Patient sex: M
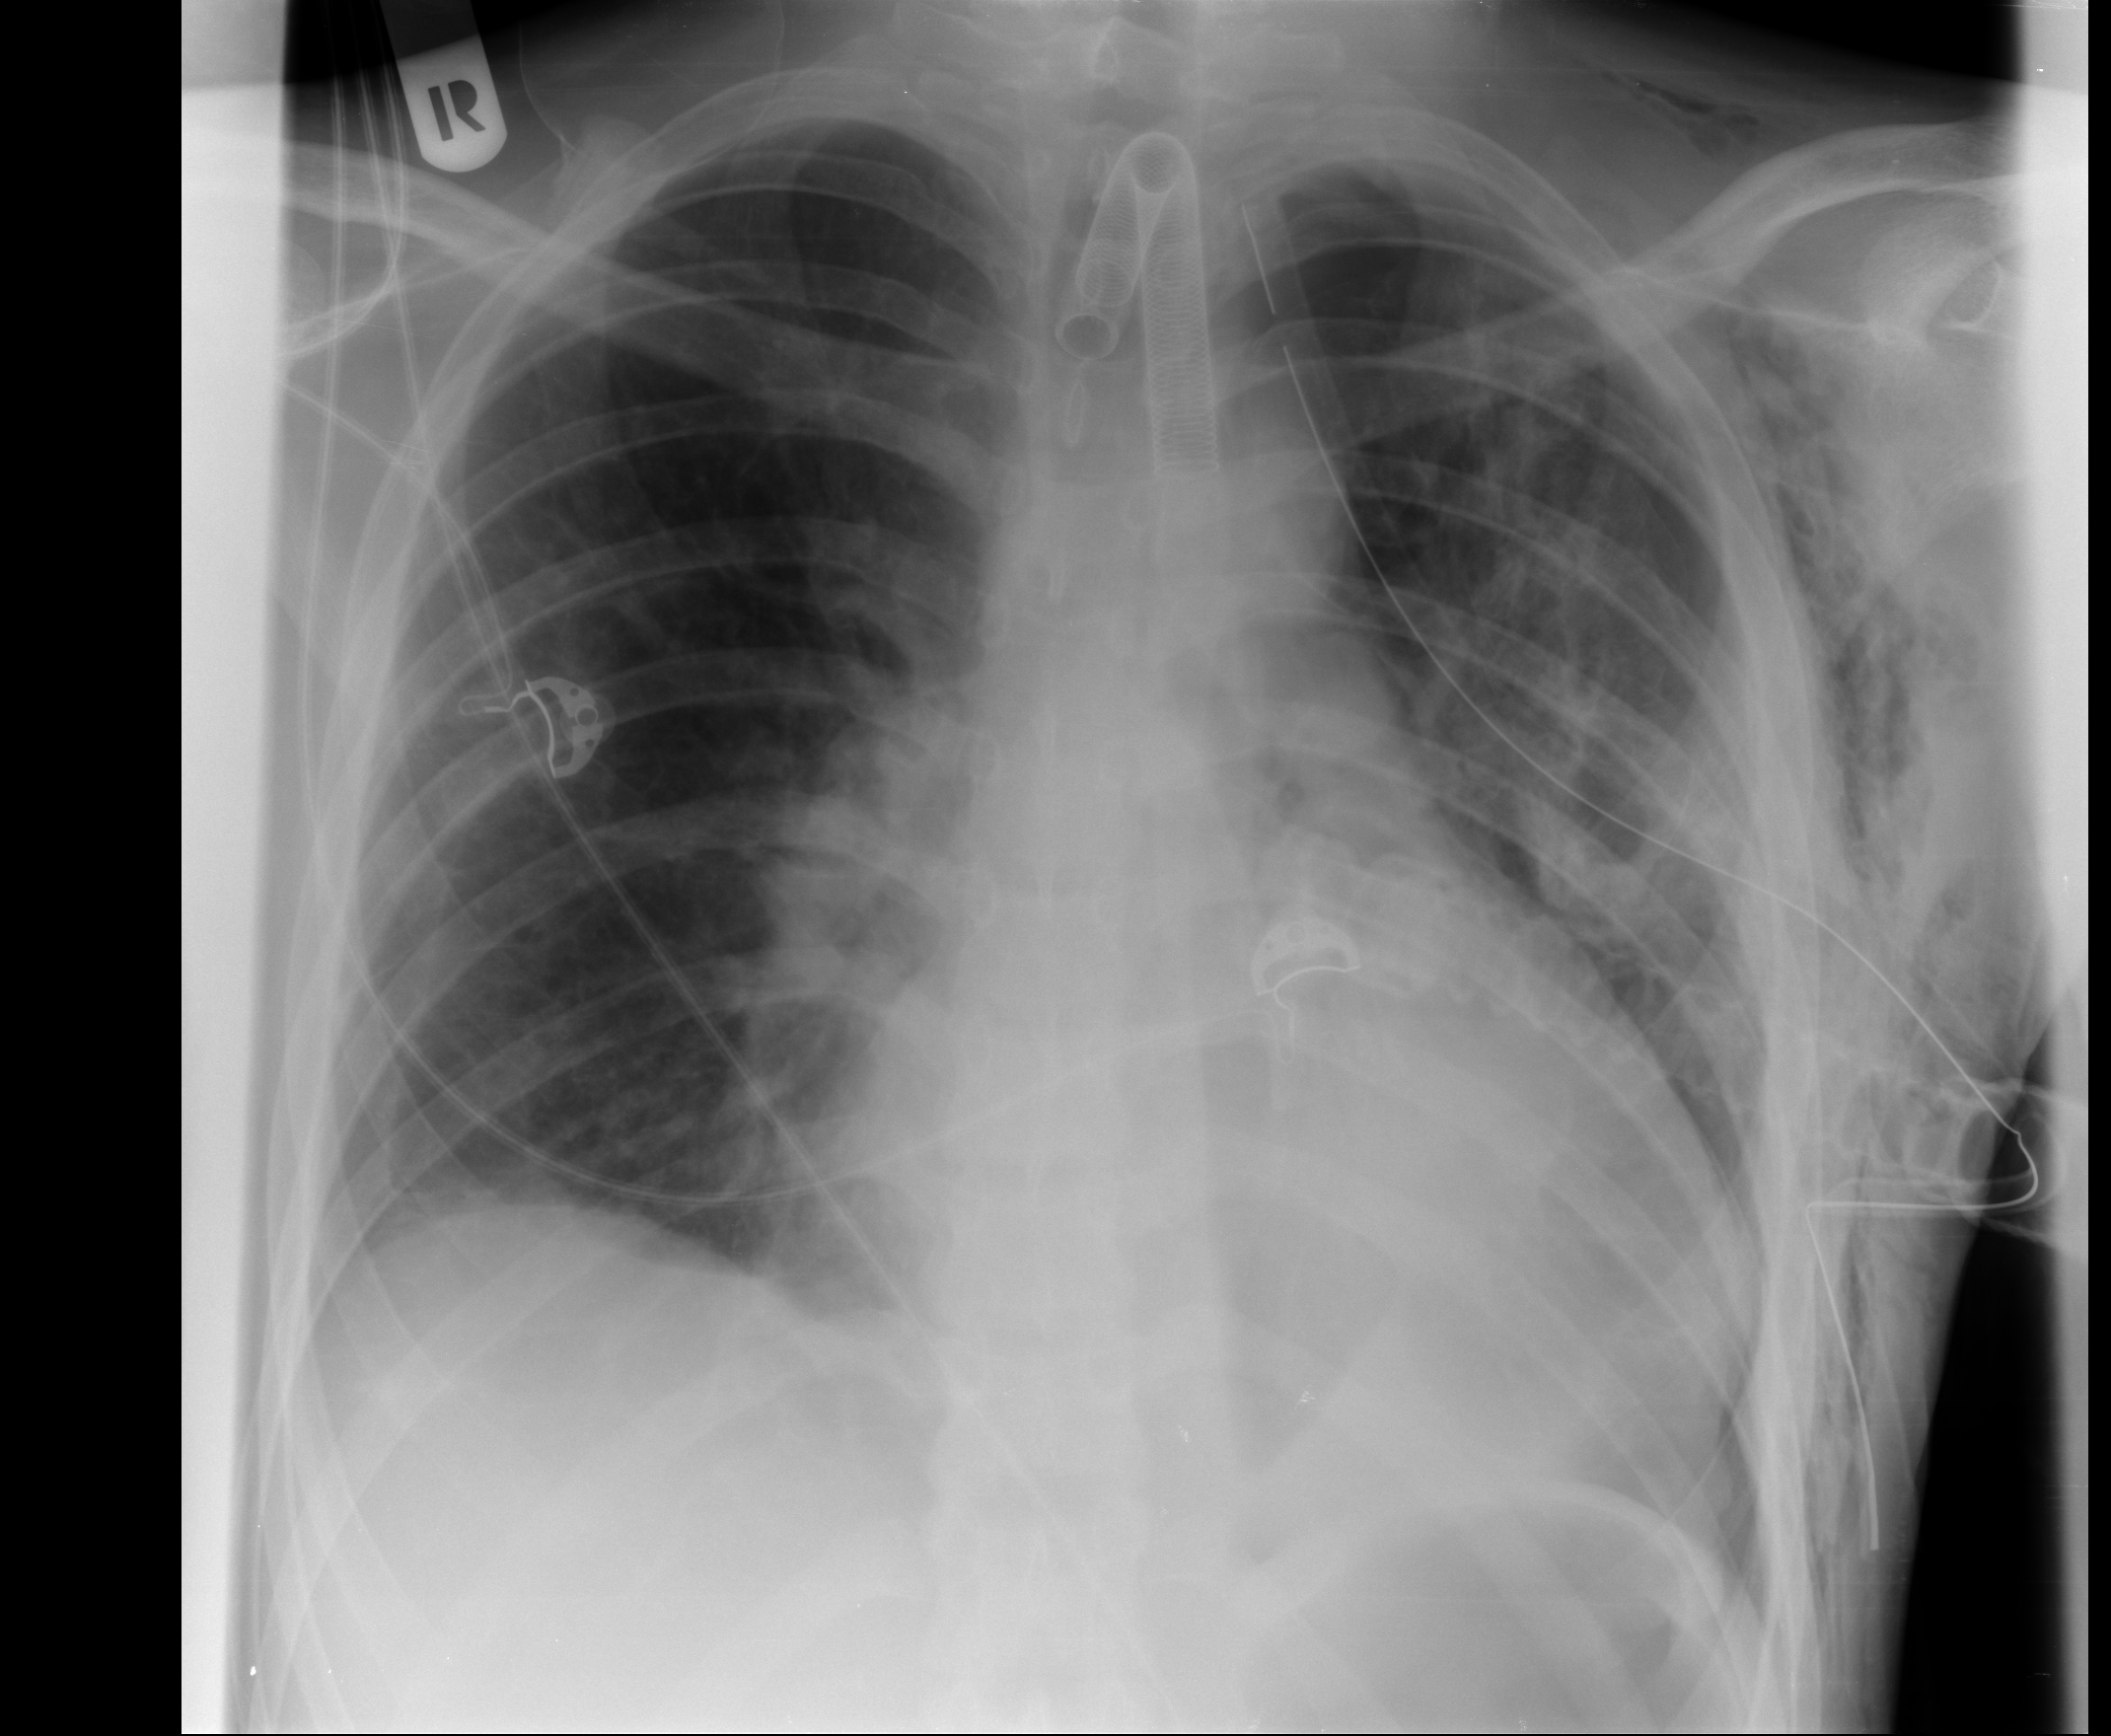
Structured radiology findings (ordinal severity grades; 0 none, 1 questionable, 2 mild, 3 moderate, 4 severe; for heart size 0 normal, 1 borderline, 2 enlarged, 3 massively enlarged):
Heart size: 2
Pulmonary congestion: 1
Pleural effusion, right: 2
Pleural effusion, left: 1
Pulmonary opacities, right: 1
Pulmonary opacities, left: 0
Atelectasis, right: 2
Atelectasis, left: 2